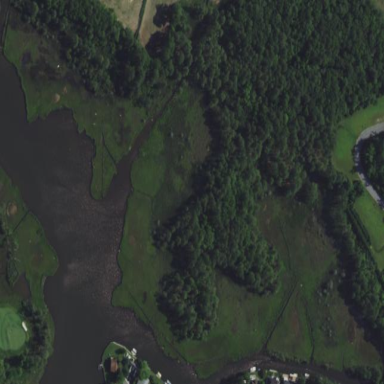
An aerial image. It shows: Marshy wetland area.